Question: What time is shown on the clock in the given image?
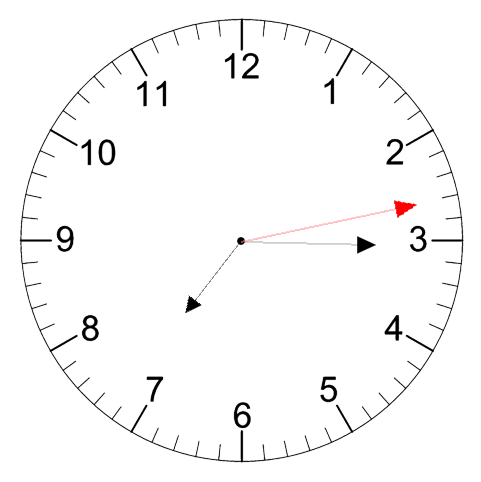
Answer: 07:15:13